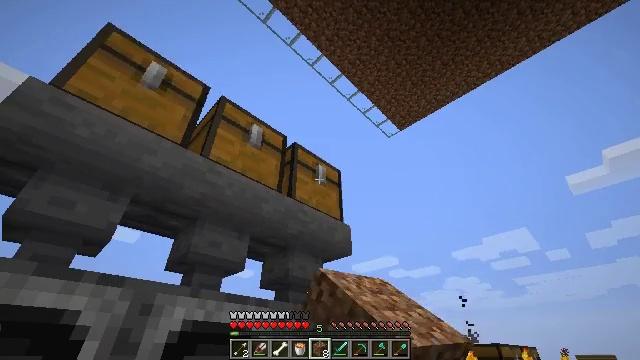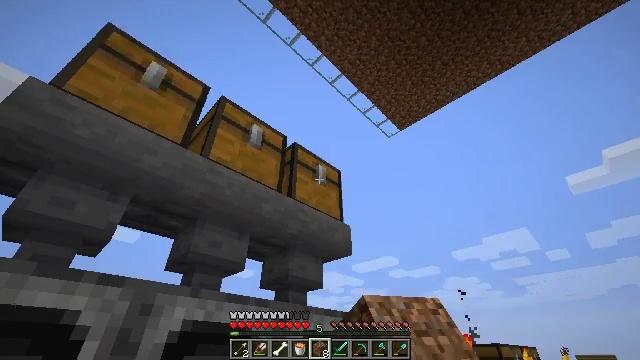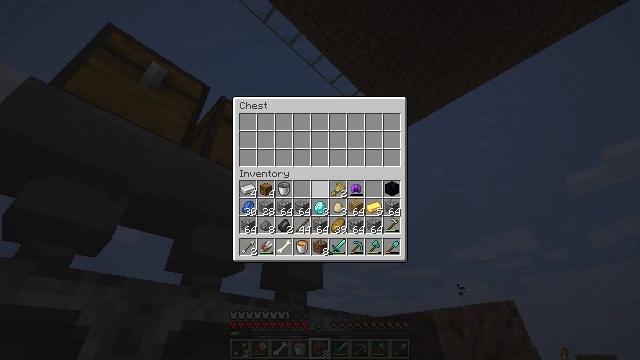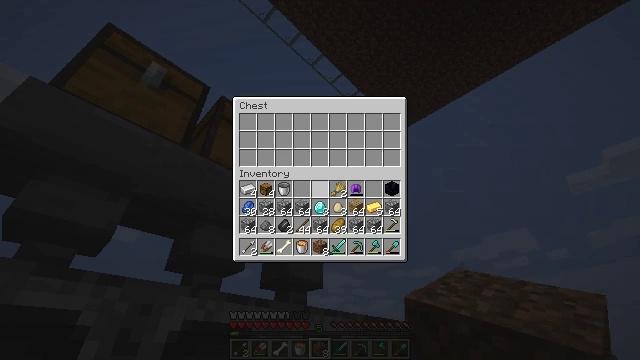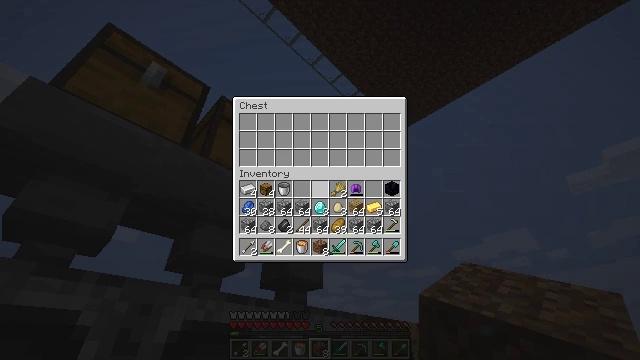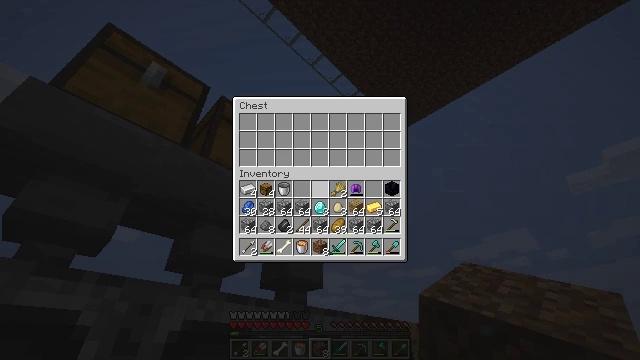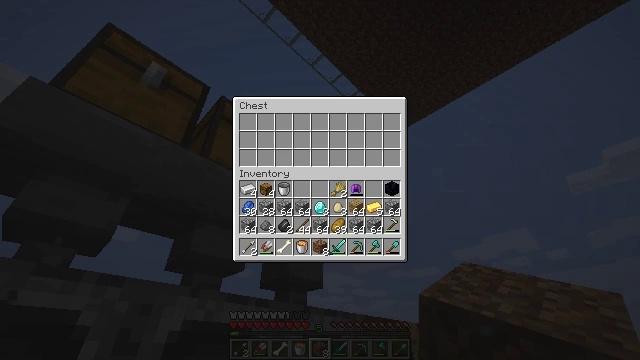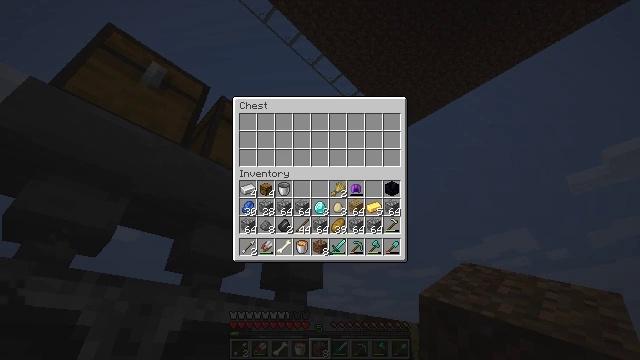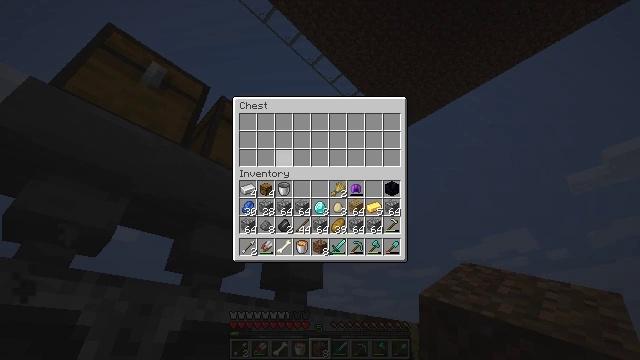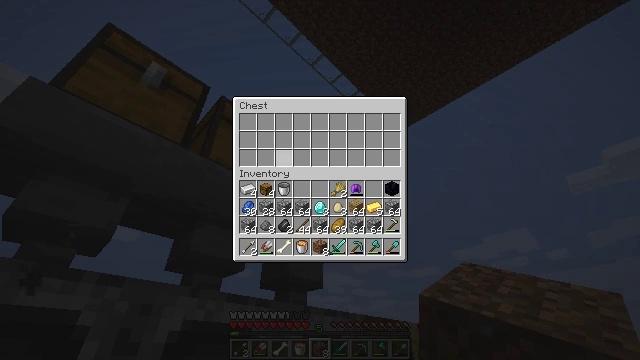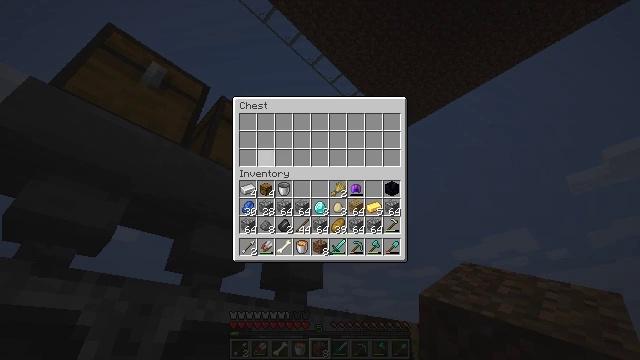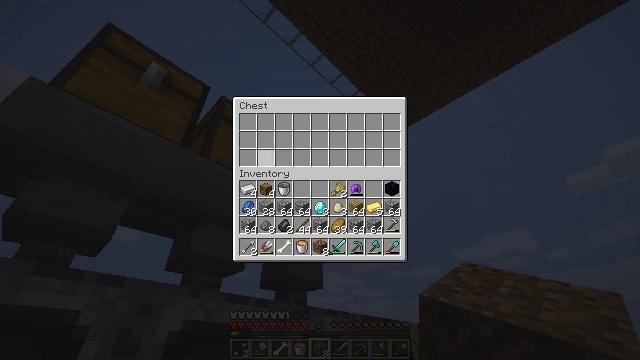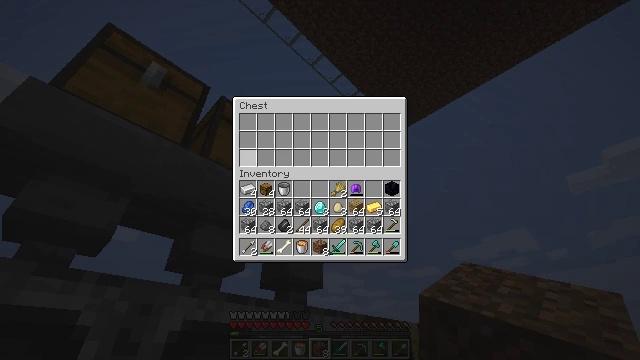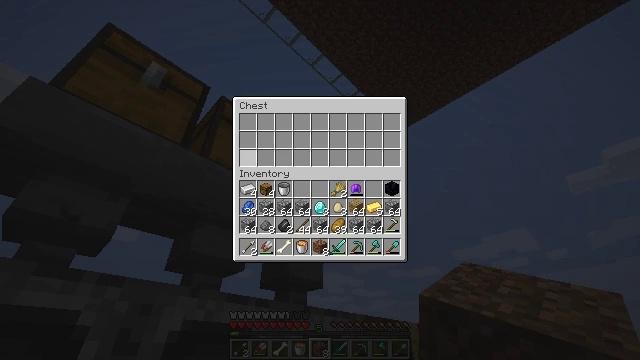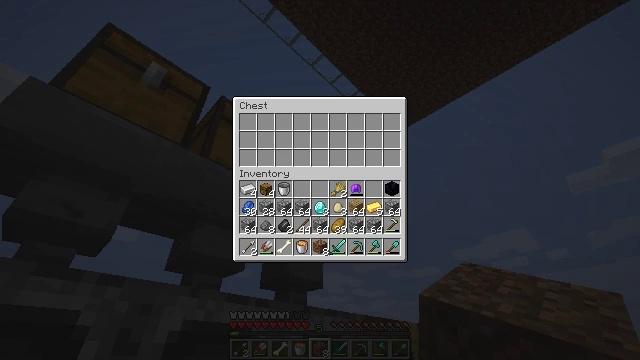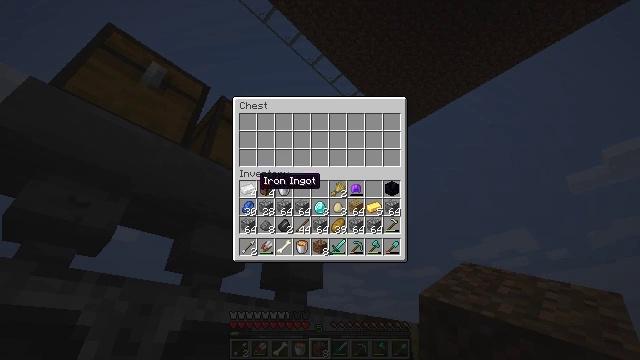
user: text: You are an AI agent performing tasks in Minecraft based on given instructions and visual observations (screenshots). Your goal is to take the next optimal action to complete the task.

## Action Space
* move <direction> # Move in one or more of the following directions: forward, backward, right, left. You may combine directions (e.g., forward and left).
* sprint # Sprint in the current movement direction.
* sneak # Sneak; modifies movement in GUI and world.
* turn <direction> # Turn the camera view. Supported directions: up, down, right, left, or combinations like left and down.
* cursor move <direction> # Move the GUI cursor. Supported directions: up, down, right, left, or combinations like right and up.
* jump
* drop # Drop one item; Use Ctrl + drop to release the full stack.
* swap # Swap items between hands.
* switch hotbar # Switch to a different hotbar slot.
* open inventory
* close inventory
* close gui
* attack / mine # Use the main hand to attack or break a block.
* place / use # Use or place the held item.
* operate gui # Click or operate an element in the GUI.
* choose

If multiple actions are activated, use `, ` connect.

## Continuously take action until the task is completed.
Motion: motion action
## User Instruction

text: Transform redstone dust into a solid redstone block.
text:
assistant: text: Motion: no_op
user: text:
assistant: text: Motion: open gui
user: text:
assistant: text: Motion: no_op
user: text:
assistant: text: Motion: no_op
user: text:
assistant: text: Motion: no_op
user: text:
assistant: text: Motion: no_op
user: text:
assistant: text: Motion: sneak, cursor move left and up
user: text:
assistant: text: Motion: sneak, cursor move left and up
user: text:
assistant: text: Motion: sneak, cursor move left
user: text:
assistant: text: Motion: sneak, cursor move left
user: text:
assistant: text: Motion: sneak
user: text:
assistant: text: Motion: sneak
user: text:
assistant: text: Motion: sneak
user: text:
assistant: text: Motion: sneak, cursor move down
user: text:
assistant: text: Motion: sneak, cursor move down
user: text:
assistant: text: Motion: sneak
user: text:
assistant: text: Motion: sneak
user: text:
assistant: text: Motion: sneak
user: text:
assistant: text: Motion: sneak
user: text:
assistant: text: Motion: sneak
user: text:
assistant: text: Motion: sneak
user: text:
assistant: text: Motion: sneak
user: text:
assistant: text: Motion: sneak, operate gui
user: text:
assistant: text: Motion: sneak, operate gui
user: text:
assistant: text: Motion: sneak
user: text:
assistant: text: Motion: sneak
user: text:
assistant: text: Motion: sneak
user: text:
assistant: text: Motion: sneak
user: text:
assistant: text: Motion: sneak, operate gui
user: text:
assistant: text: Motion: sneak, operate gui